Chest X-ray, AP view. Patient: 59 years old, sex F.
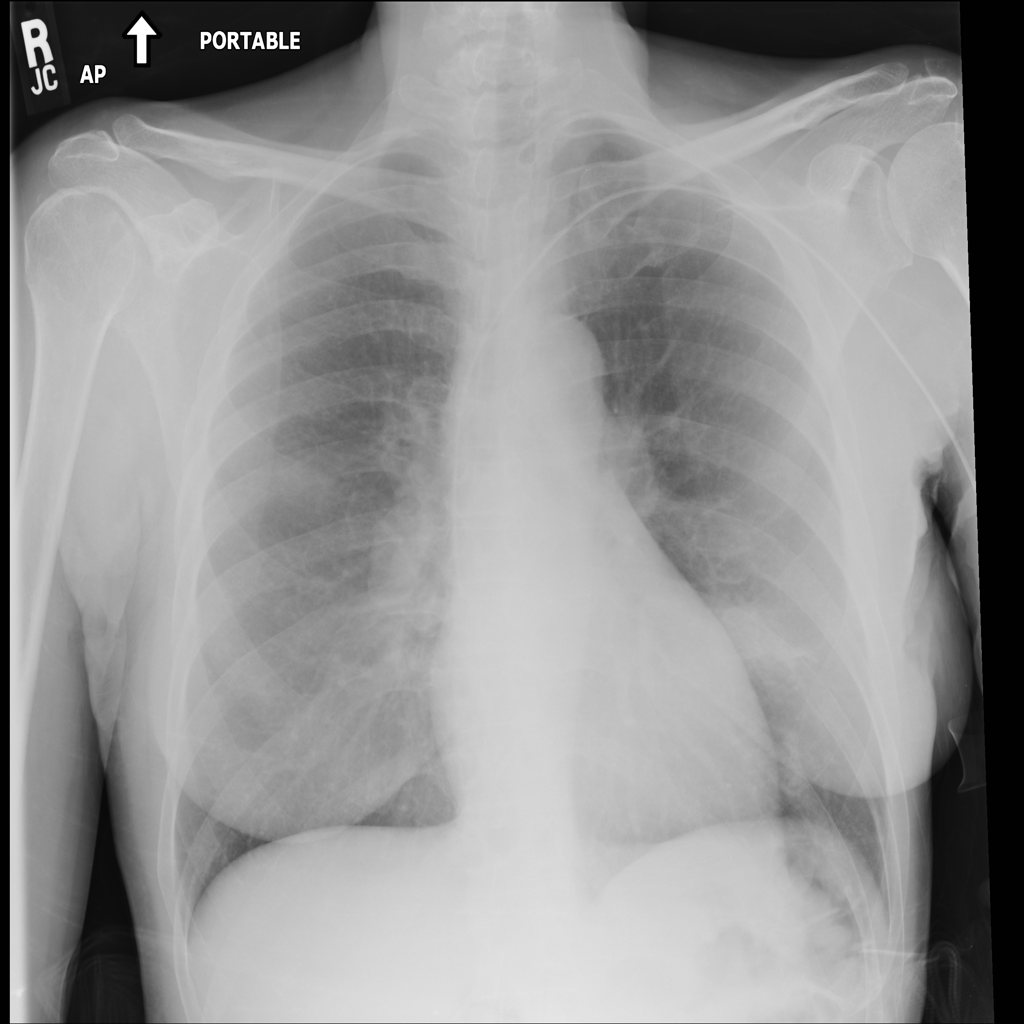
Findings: Mass